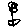
Label: flower